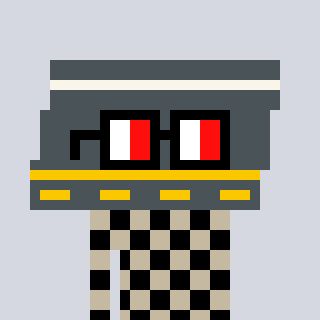
a pixel art character with square glasses with black frames and red eyes, a road-shaped head and a bege-colored body on a cool background